Question: I'm working on a project of type "ASP.NET dynamic data LINQ to LINQ application".
When i execute my application I'm getting all labels and DropDownLists dynamically binding.
I'm referring <URL> blog.
Now I need to populate those DropDownList based on my criteria. Currently, it is populating all the records which is there in table for that column. How can I customize this DropDownList like I want to select only User with 'Mak' name?
I guess i need to made some linq query here when dropdown populated values? not sure
'''
protected void Page_Load(object sender, EventArgs e)
{
if (DropDownList1.Items.Count == 0)
{
if (Mode == DataBoundControlMode.Insert || !Column.IsRequired)
{
DropDownList1.Items.Add(new ListItem("[Not Set]", ""));
}
PopulateListControl(DropDownList1);
}
SetUpValidator(RequiredFieldValidator1);
SetUpValidator(DynamicValidator1);
}
'''

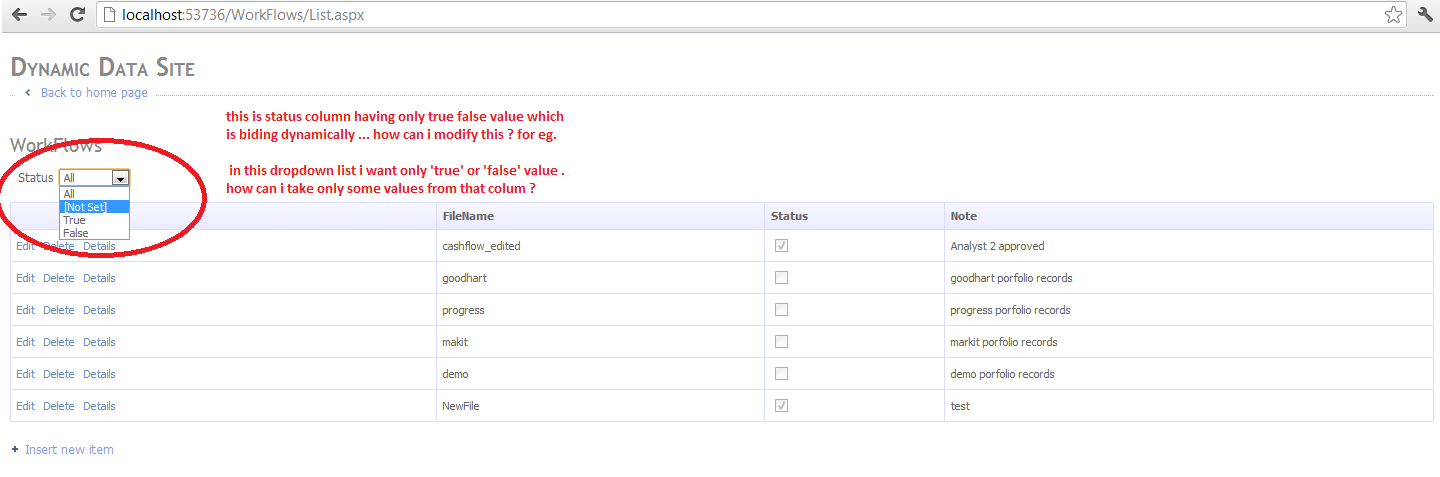
Answer: In order to customize data in 'DropDownList' control in Dynamic Data site you should use 'FilterUIHintAttribute' class (in your metadata) that allows to replace (or add new filters) default ('built-in filters templates') filters.
Consider example of implementing new filter template for columns of 'Boolean' type (as in the attached picture).
Let's suppose that you have table 'WorkFlows' with column 'Status' of 'Boolean' type ('bit' for SQL Server) and you would like that 'DropDownList' control has only 'false' value (by default user can choose filter value from
and if the column allows null values).
First of all copy built-in filter template 'Boolean.ascx' (you can find it in '~\DynamicData\Filters' directory) and then paste one to the same directory. Then rename new filter to 'StatusBoolean.ascx'.
Then you can edit code-behind of 'StatusBoolean.ascx' and delete line with
'''
DropDownList1.Items.Add(new ListItem("True", Boolean.TrueString));
'''
Then you should change metadata for 'WorkFlows' entity:
'''
[FilterUIHint("StatusBoolean")]
public bool Status { get; set; }
'''
That's all.
More information at <URL>.
You can also look my post at <URL>.